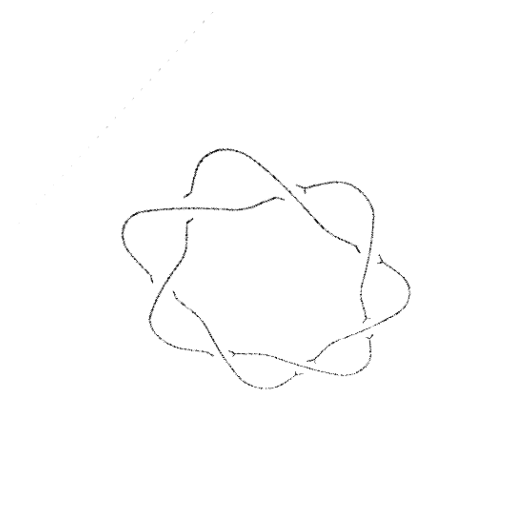
Crossing number: 7